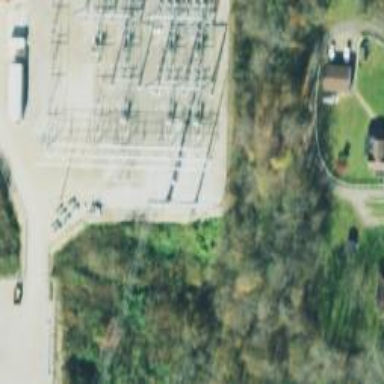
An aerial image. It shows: Power tower.